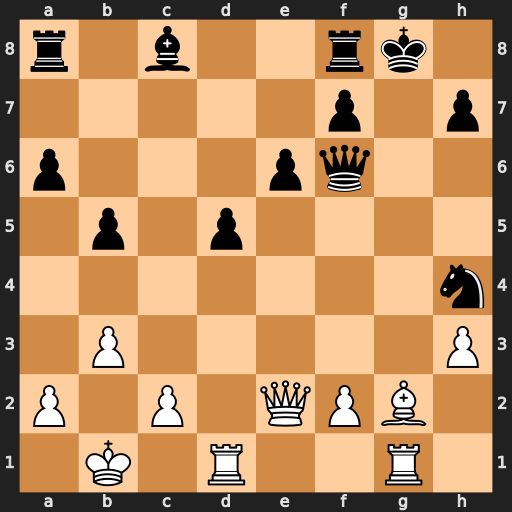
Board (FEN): r1b2rk1/5p1p/p3pq2/1p1p4/7n/1P5P/P1P1QPB1/1K1R2R1
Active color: w
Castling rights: -
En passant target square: -
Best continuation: Bxd5+ Ng6 Bxa8